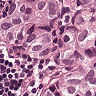
Metastatic tissue present: yes